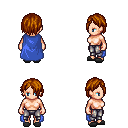
a pixel art fantasy rpg character, female body template, human, light skin, blue cape, metal pants, brunette bangs hairstyle, gray slippers, four views (front, back, left, right), 2x2 character sprite sheet, small pixel art, hard edges, no anti-aliasing